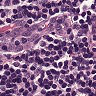
Metastatic tissue present: no